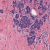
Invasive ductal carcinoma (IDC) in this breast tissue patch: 1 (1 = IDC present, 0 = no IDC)